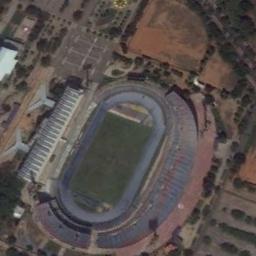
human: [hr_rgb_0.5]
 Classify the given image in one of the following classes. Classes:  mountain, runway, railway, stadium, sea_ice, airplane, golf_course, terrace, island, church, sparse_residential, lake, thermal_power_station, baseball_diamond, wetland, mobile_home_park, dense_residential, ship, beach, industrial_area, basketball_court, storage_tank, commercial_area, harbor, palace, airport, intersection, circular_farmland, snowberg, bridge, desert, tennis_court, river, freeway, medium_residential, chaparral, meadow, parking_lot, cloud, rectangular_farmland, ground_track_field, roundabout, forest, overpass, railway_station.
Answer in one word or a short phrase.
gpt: stadium